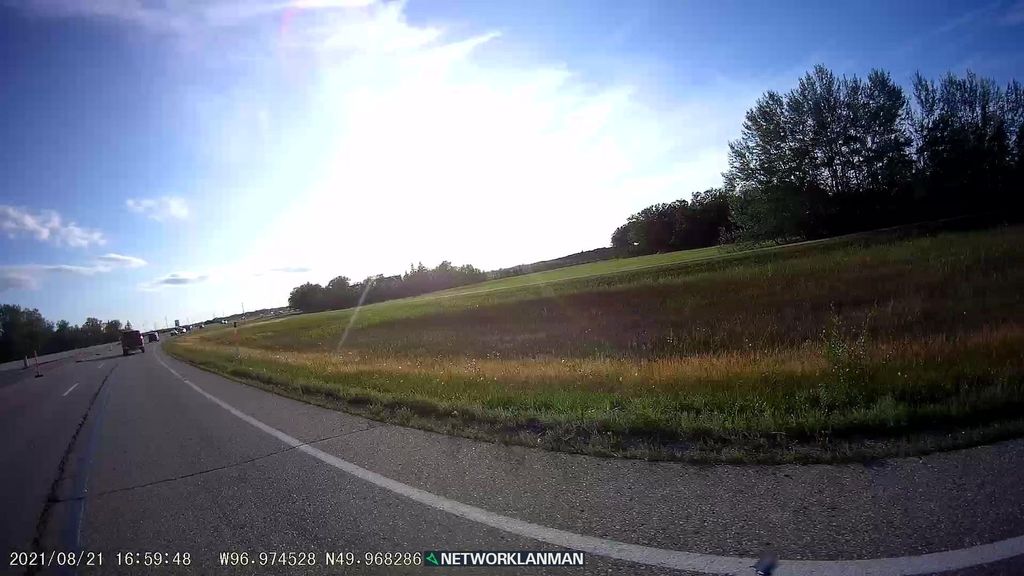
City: winnipeg